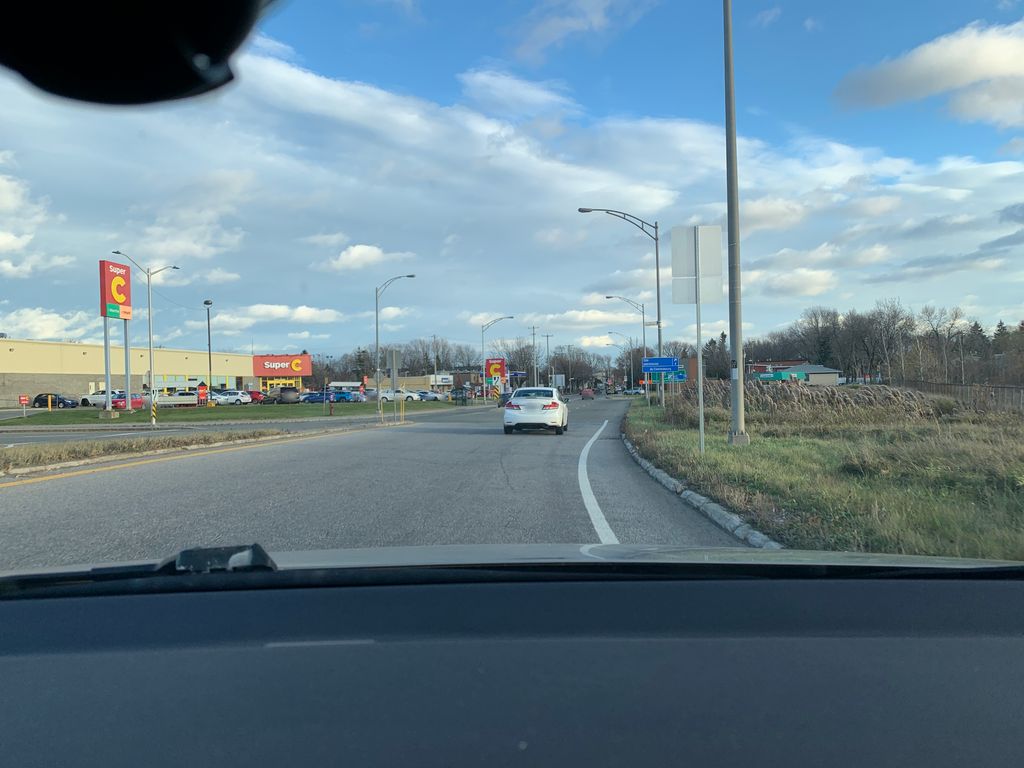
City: quebec_city